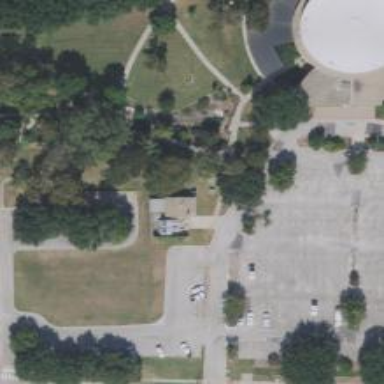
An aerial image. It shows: Memorial site with historic significance.